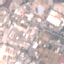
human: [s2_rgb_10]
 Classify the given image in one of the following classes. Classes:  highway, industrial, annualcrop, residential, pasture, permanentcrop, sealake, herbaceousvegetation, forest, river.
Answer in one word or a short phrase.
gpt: Industrial